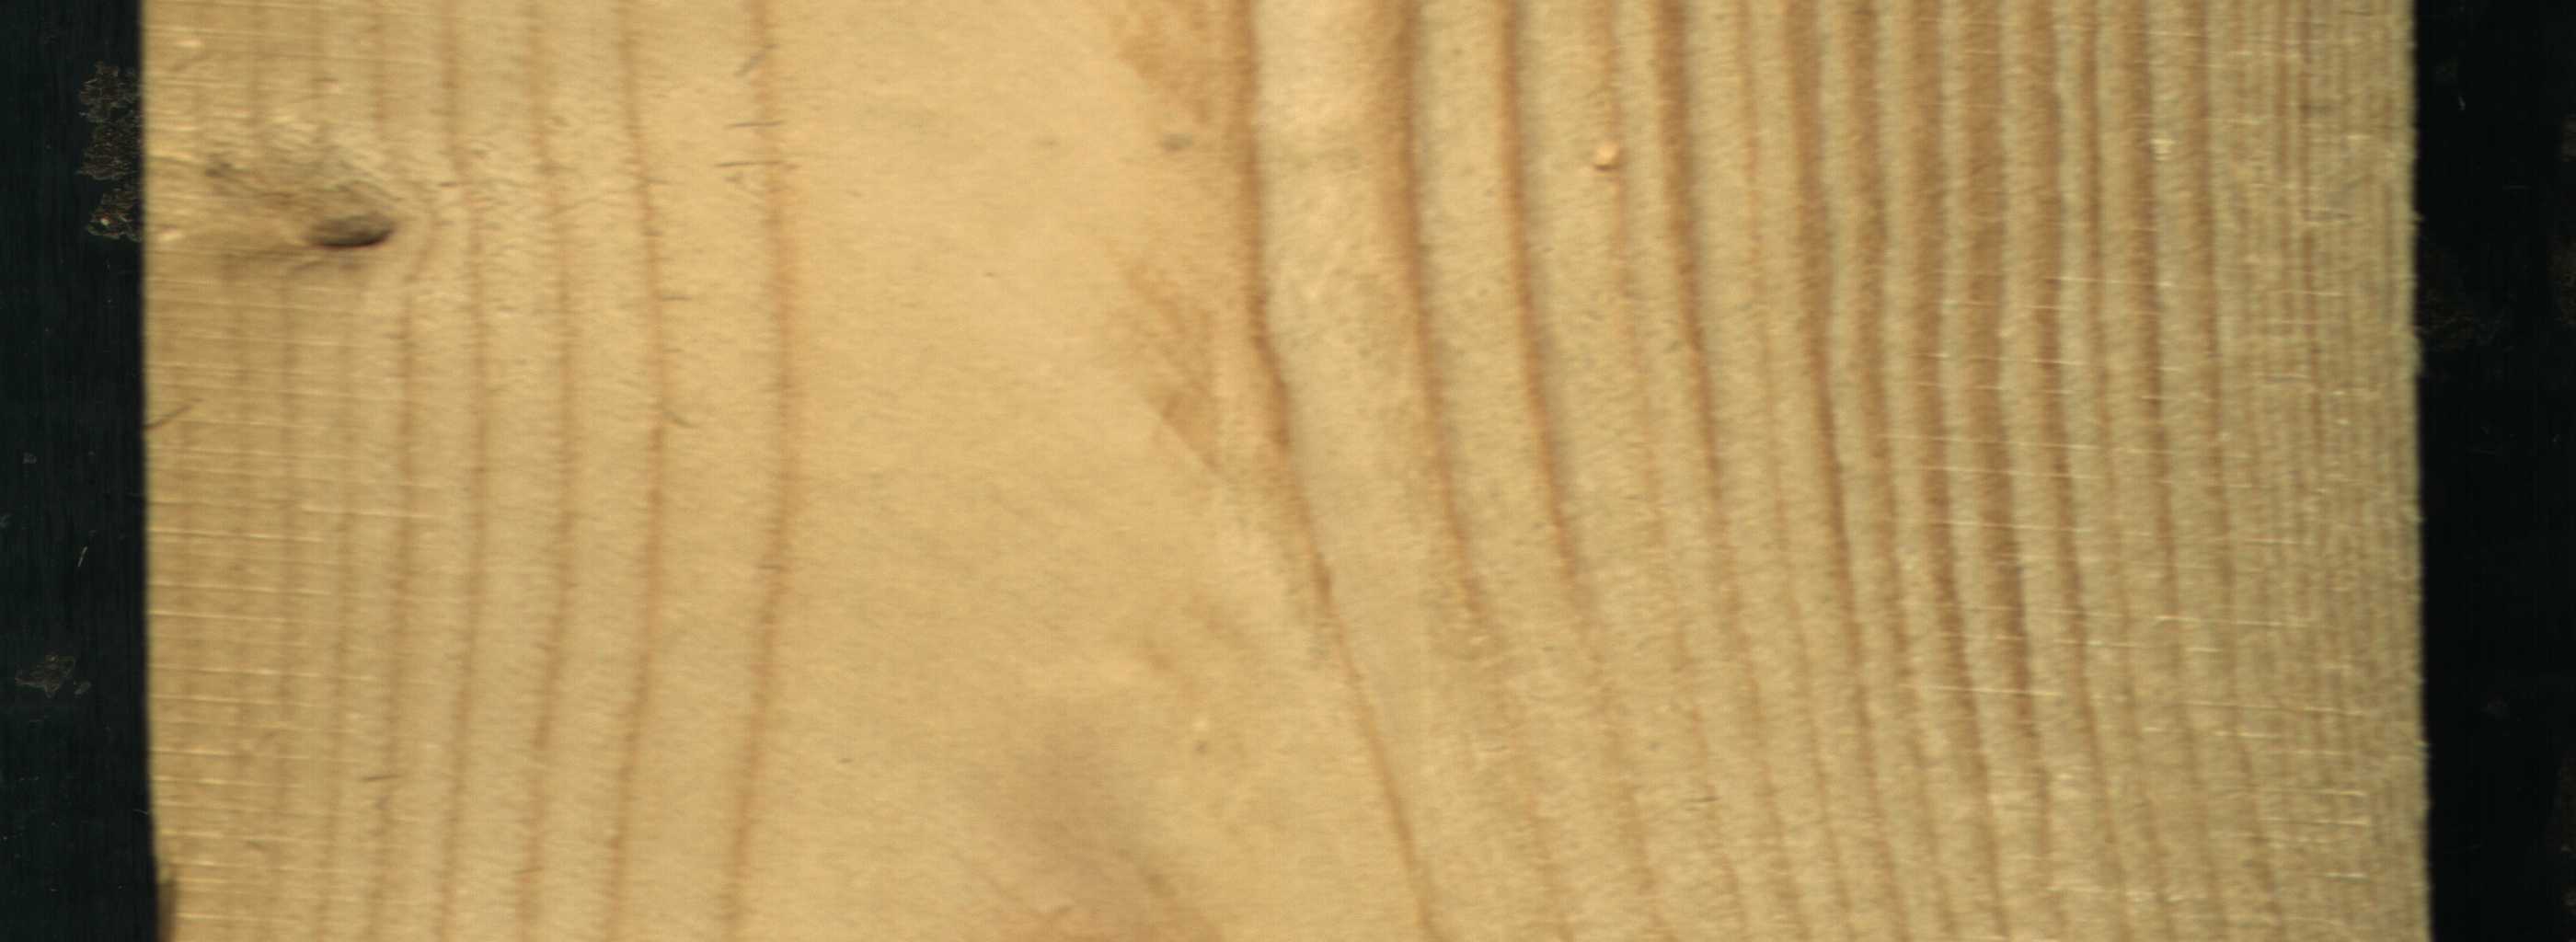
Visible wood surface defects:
Live_Knot